Field crop: maize
Growth stage: 2
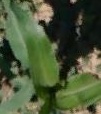
Species: maize